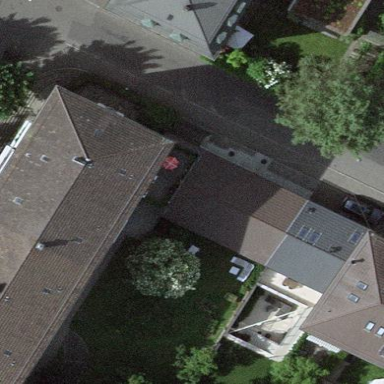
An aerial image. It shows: Group of garages.